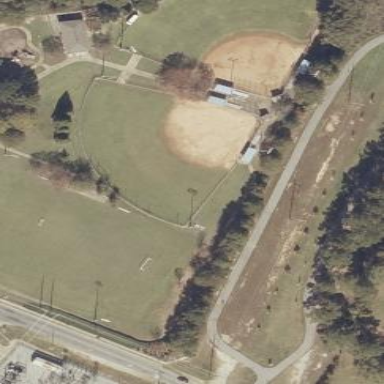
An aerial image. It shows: Baseball pitch for leisure and sports activities.